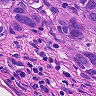
Metastatic tissue present: yes